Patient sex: M
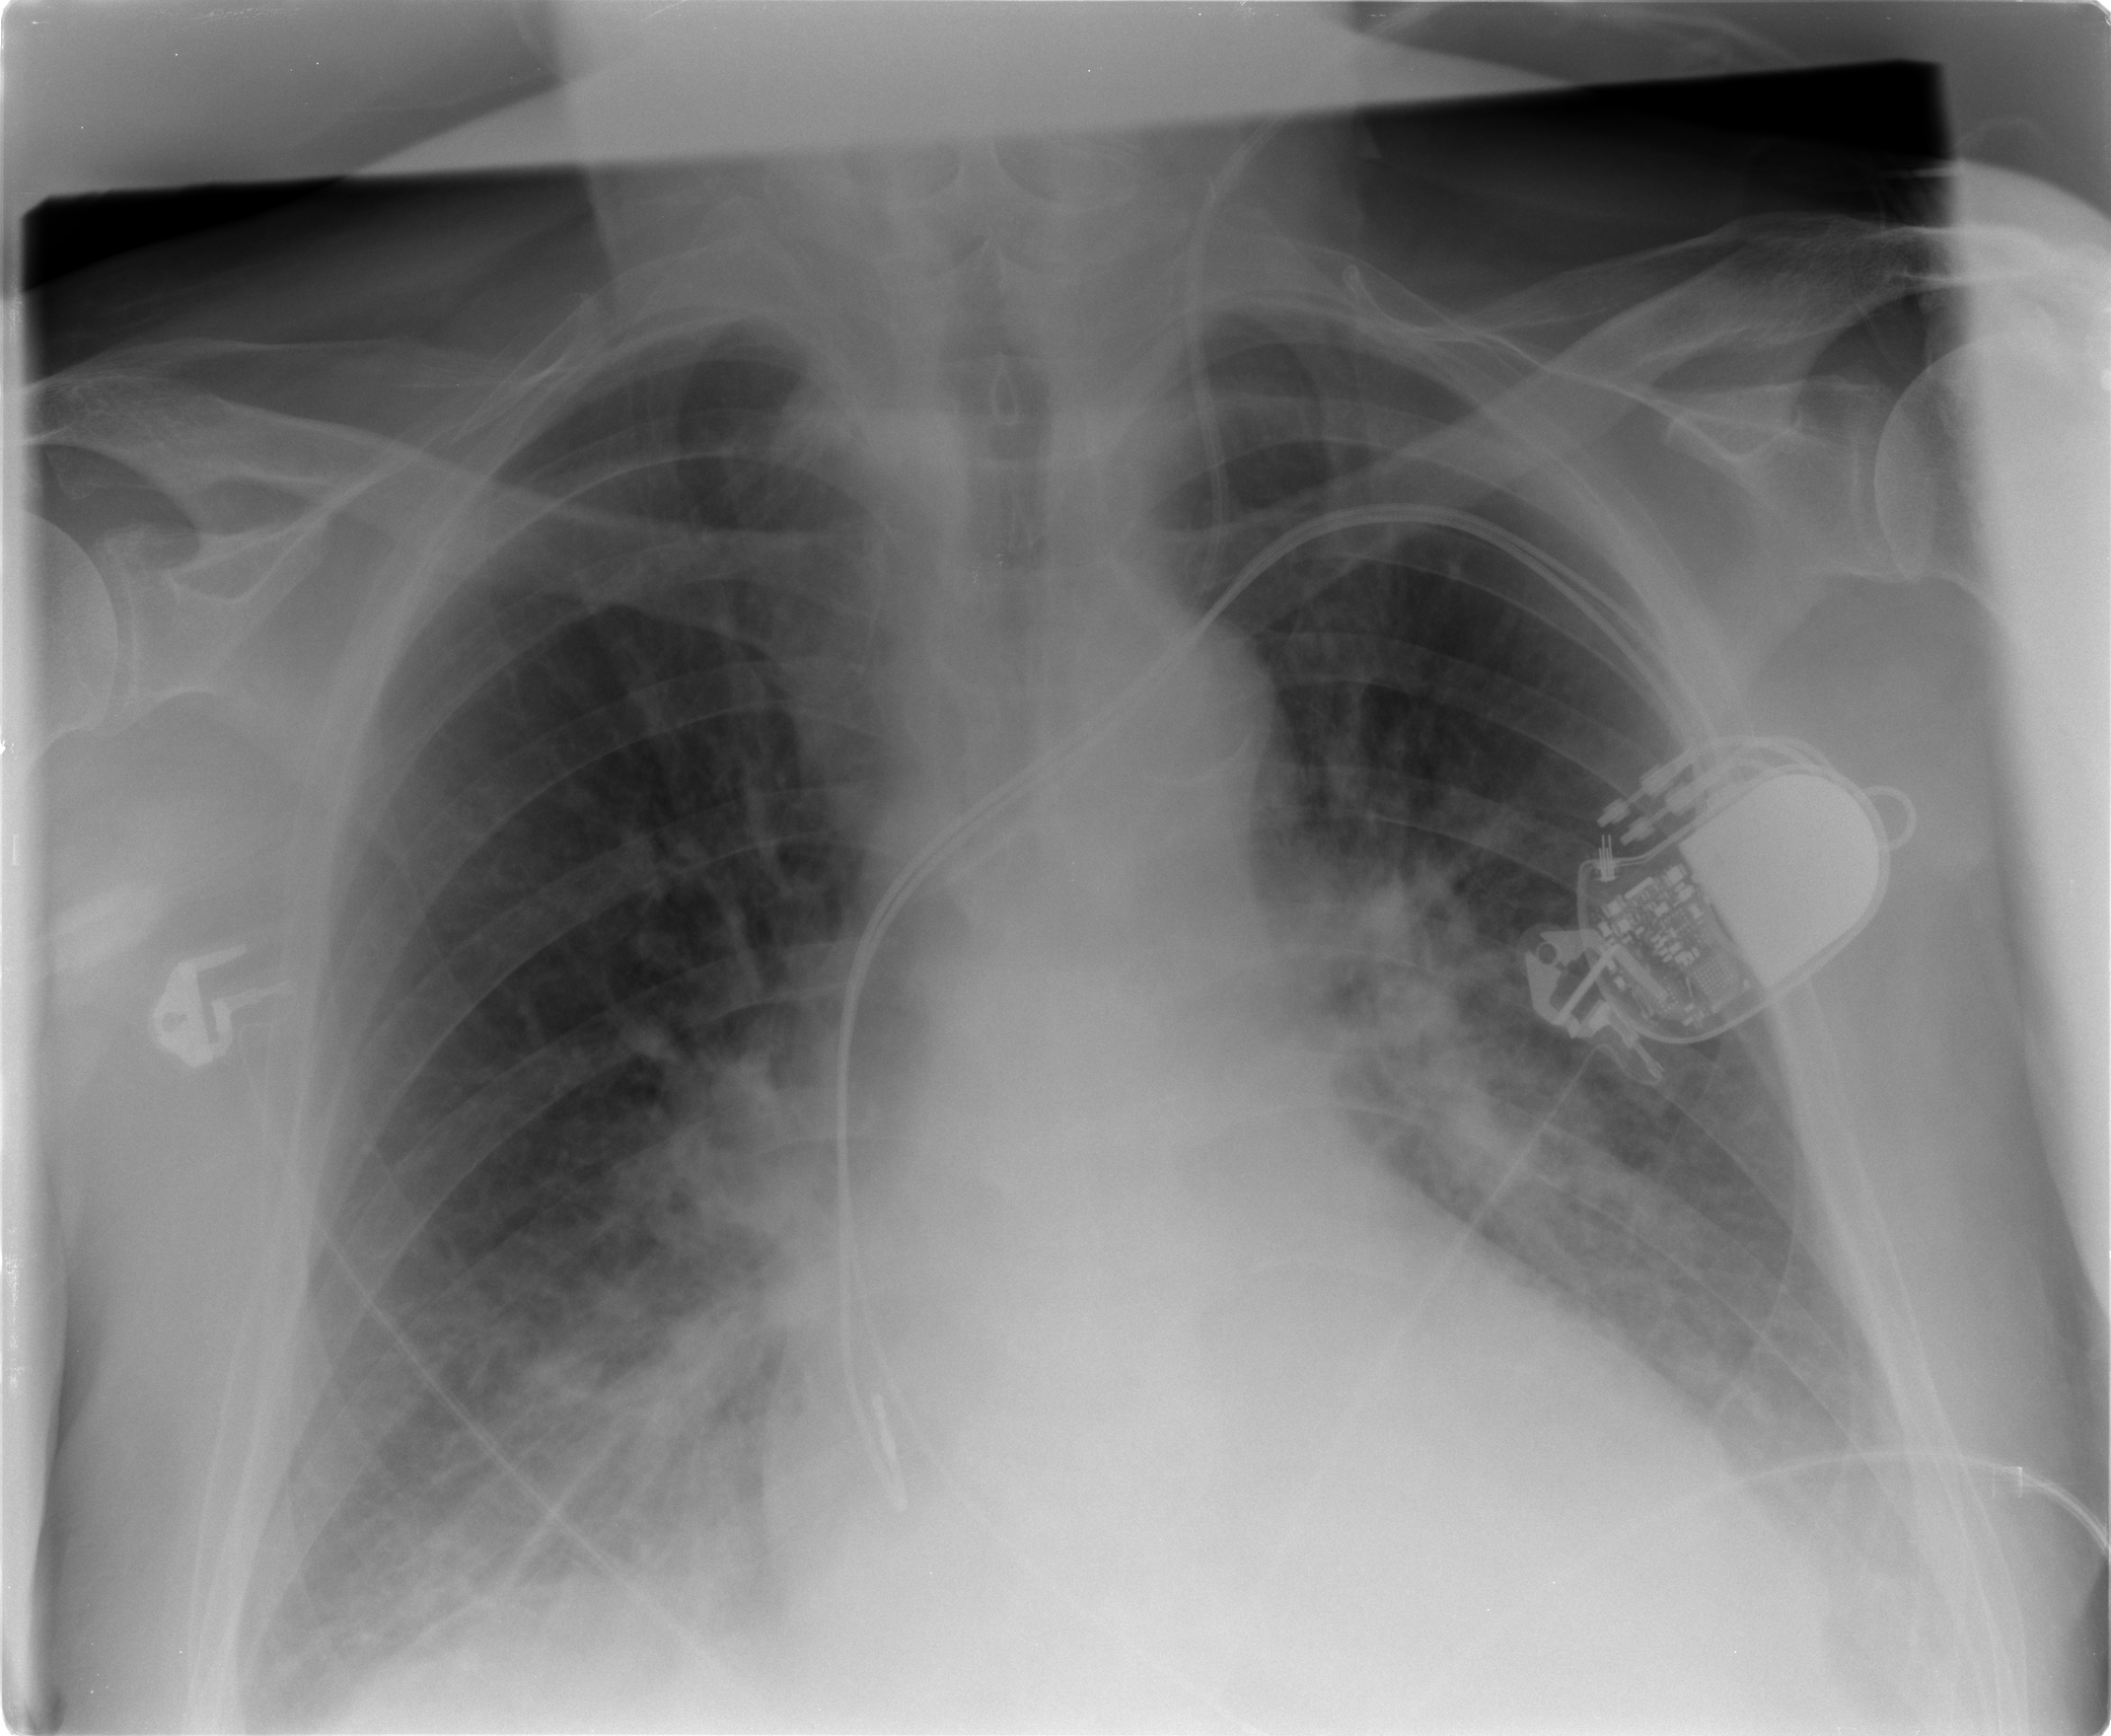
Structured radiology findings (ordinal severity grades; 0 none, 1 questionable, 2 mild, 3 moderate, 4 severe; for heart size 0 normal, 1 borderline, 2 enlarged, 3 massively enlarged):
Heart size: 2
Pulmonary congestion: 3
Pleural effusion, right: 0
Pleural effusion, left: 0
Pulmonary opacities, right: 1
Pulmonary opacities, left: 1
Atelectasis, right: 2
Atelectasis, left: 2